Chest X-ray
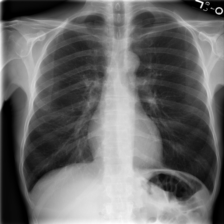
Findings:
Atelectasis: negative
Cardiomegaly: negative
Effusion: negative
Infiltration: negative
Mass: negative
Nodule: negative
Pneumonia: negative
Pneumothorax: negative
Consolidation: negative
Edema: negative
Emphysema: negative
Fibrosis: negative
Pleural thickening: negative
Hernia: negative